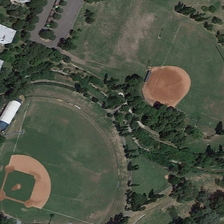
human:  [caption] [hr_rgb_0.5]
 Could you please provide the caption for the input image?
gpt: two baseball fields are surrounded by green trees respectively .

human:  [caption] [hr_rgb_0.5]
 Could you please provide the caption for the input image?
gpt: two baseball fields are surrounded by green trees respectively .

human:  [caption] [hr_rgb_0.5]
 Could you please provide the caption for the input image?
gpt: two baseball fields are surrounded by green trees respectively .

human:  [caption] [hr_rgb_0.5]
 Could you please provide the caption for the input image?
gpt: two baseball fields are surrounded by green trees respectively .

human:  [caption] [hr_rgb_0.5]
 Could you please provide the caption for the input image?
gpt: two baseball fields are surrounded by green trees respectively .